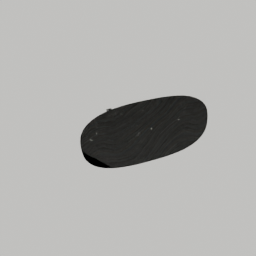
Label: furniture